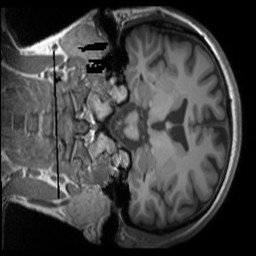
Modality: T1w
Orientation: coronal
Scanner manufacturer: siemens
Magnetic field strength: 3 T
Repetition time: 1.9 s
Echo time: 0.00267 s